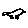
Label: bird